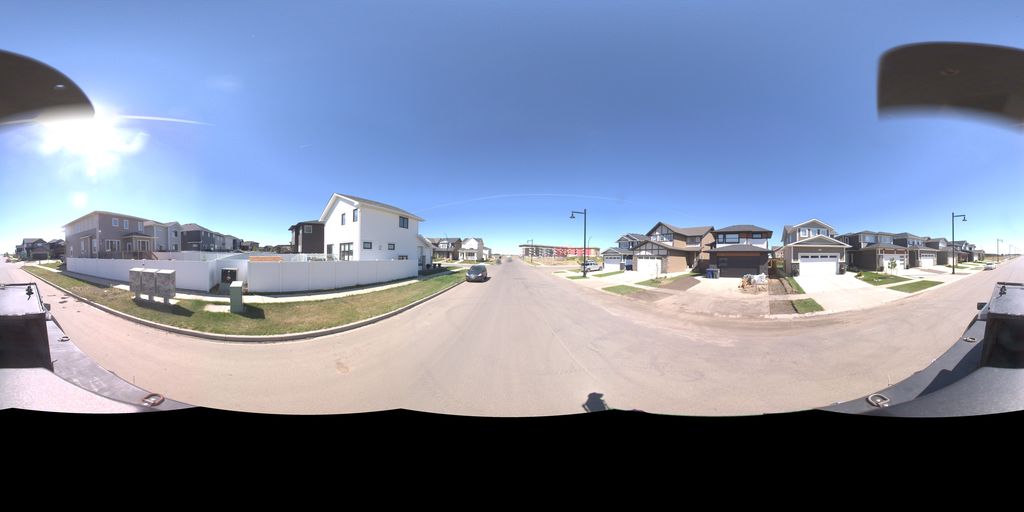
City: saskatoon